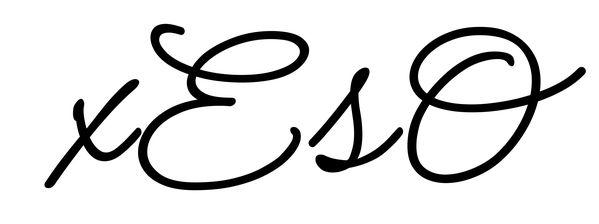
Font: MeowScript-Regular